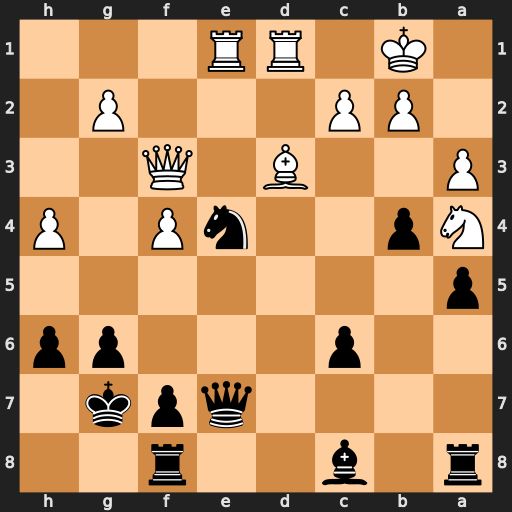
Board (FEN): r1b2r2/4qpk1/2p3pp/p7/Np2nP1P/P2B1Q2/1PP3P1/1K1RR3
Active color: b
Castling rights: -
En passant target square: -
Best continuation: Nd2+ Kc1 Qxe1 Rxe1 Nxf3